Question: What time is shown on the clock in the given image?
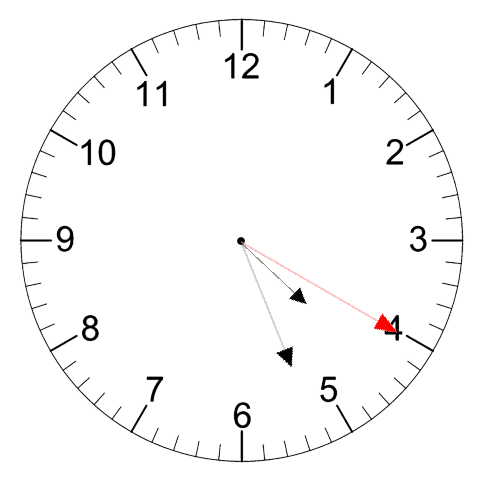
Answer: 04:26:20